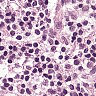
Metastatic tissue present: no